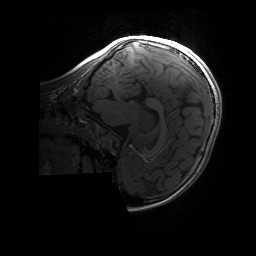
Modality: T1w
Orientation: sagittal
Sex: female
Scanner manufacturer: siemens
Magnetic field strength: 3 T
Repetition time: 1.9 s
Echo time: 0.00243 s